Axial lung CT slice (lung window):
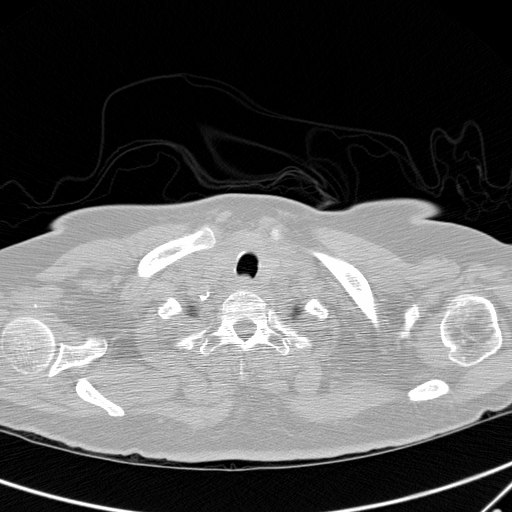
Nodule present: no